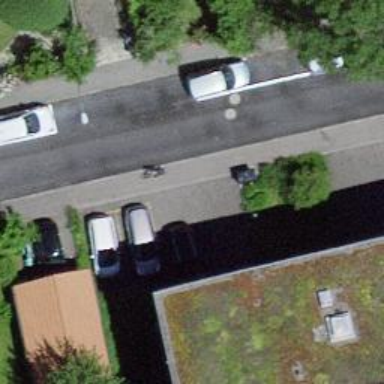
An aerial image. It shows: Residential road with asphalt surface. There is parallel parking available on the right lane.